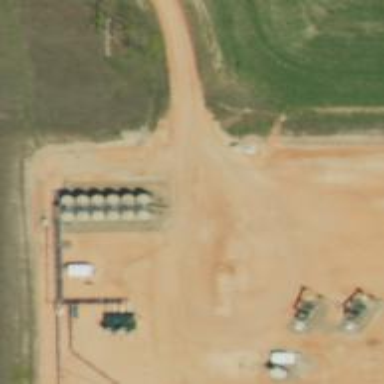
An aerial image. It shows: Storage tank with man-made structure.